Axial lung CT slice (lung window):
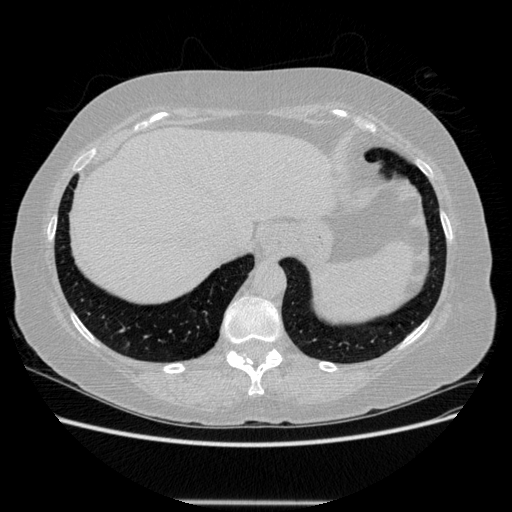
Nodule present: no